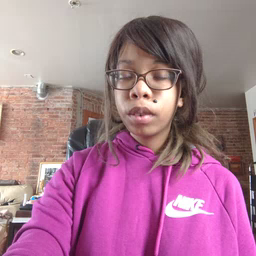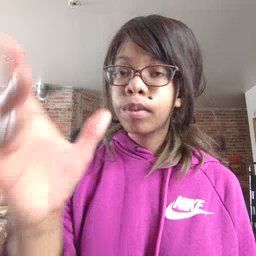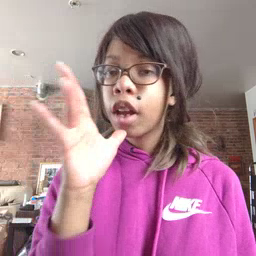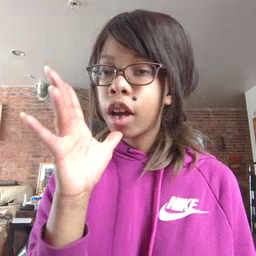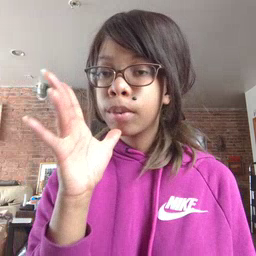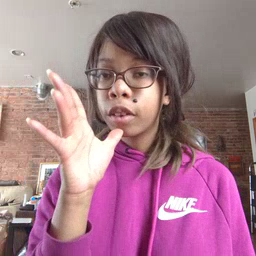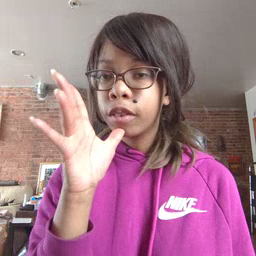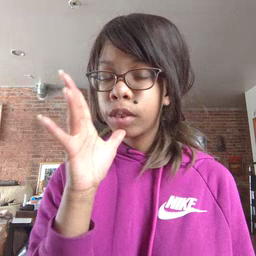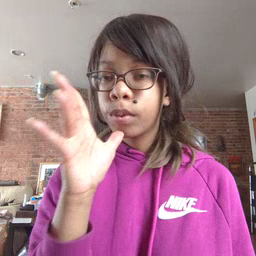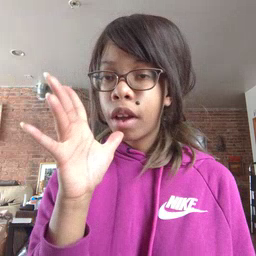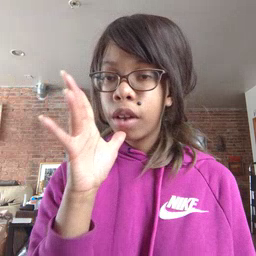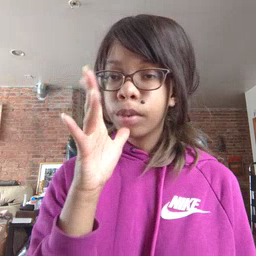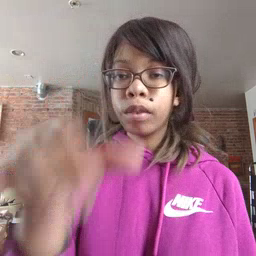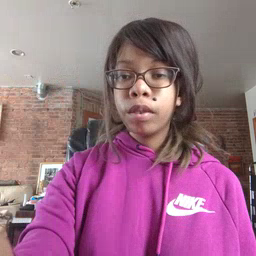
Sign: mom